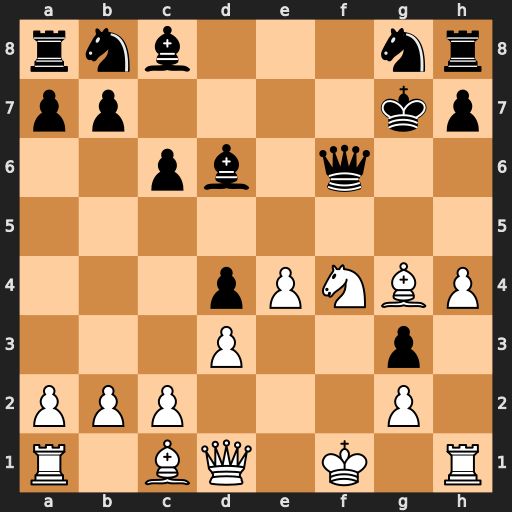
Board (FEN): rnb3nr/pp4kp/2pb1q2/8/3pPNBP/3P2p1/PPP3P1/R1BQ1K1R
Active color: w
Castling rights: -
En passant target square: -
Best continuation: Bxc8 Bxf4 Qg4+